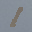
Label: 1